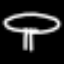
Label: mushroom